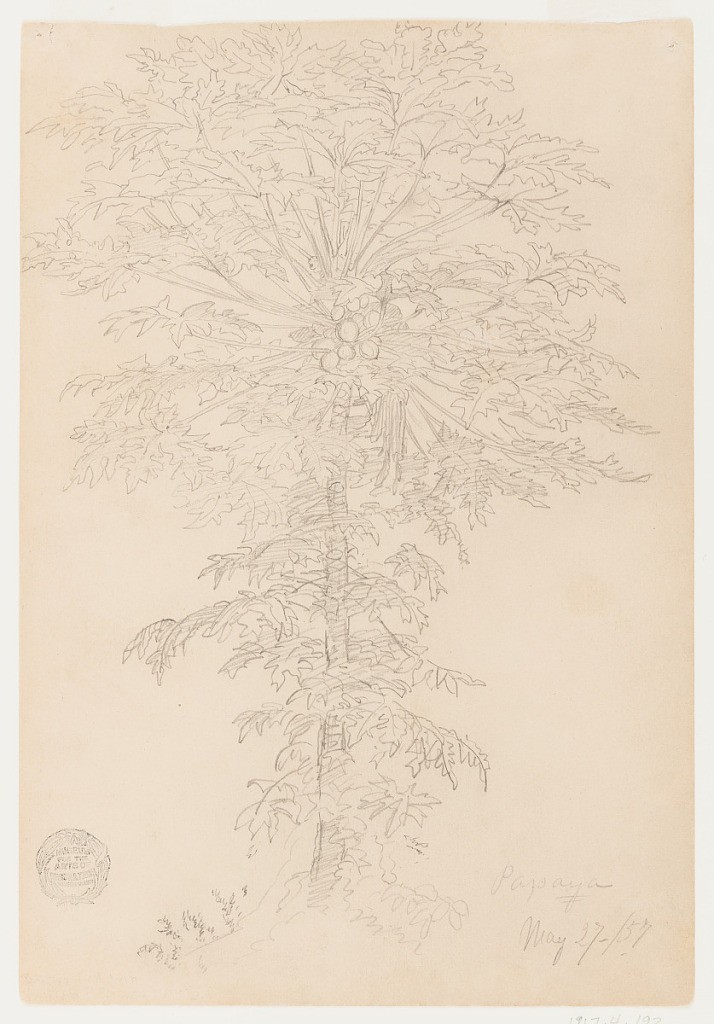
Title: Papaya Tree, Ecuador
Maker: Frederic Edwin Church, American, 1826–1900
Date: May 27, 1857
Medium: Graphite on tan wove paper
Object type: Drawing
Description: Botanical sketch of a papaya tree in Ecuador. Trunk rises along central vertical axis. Leaves and branches radiate off of tree crown in spherical structure. Circular forms of the ripening papaya fruits visible at center.